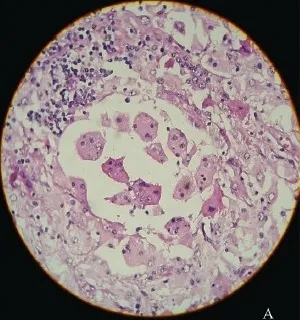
A) Lymphocytes, plasma cells and numerous histiocytes with a large vesicular nuclei and abundant cytoplasm. Many of these histiocytes have within their cytoplasm numerous intact lymphocytes, a feature that has been designated as emperipolesis or lymphocytophagocytosis. (hematoxylin-eosin stain, original magnification x400).
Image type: pathology (h&e)